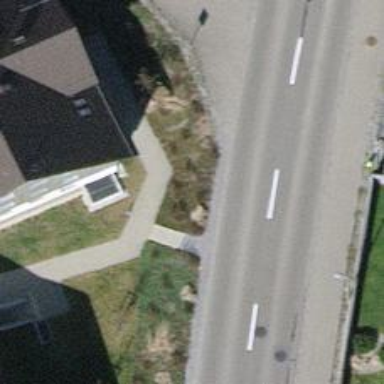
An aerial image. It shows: Road with steps.